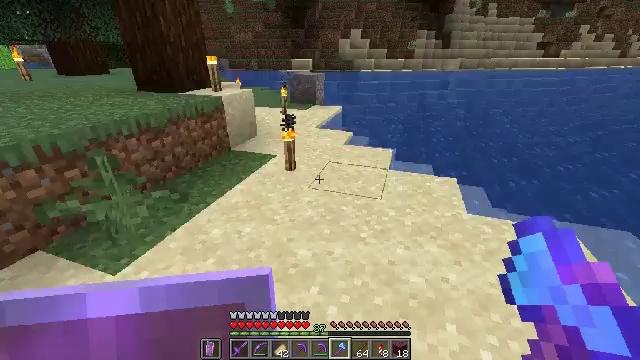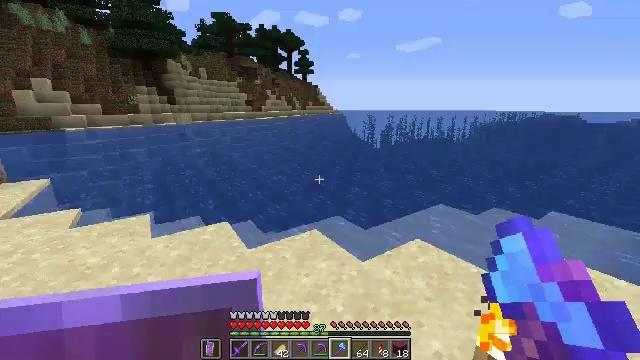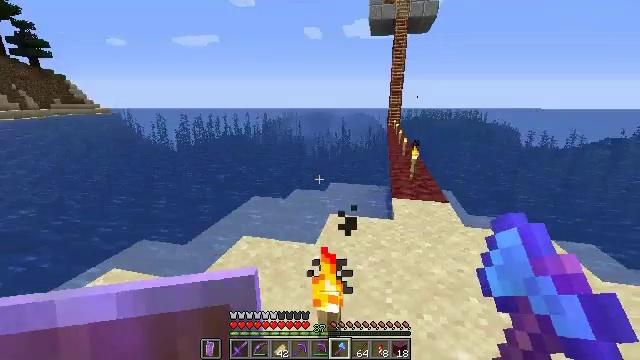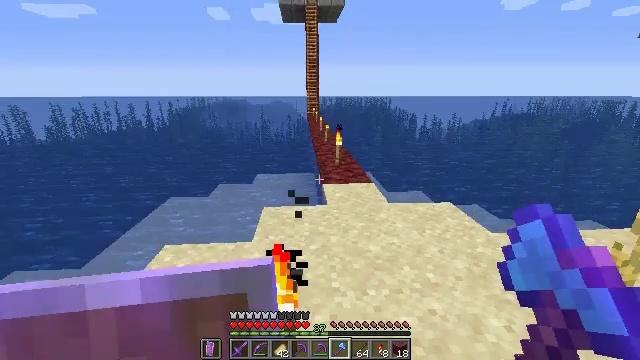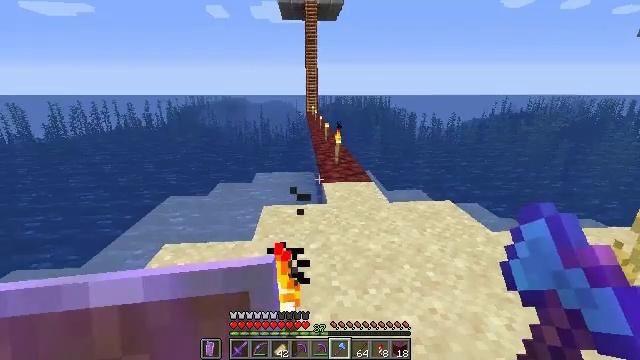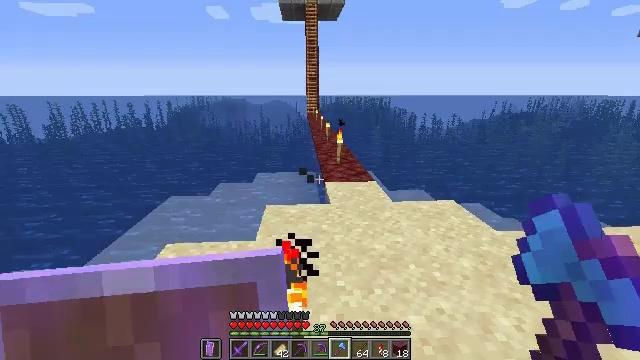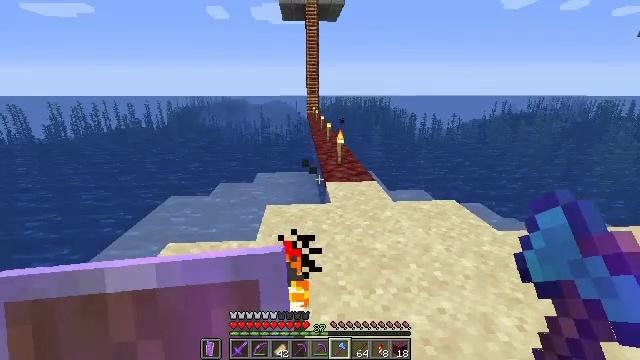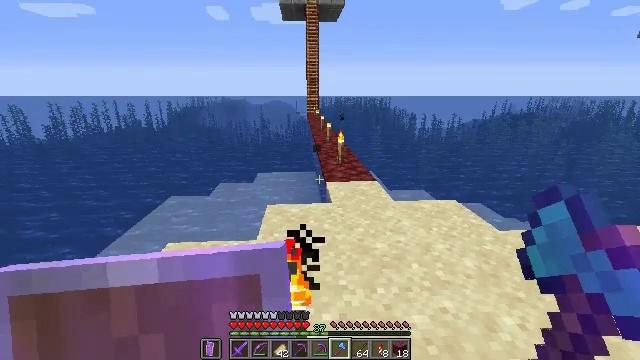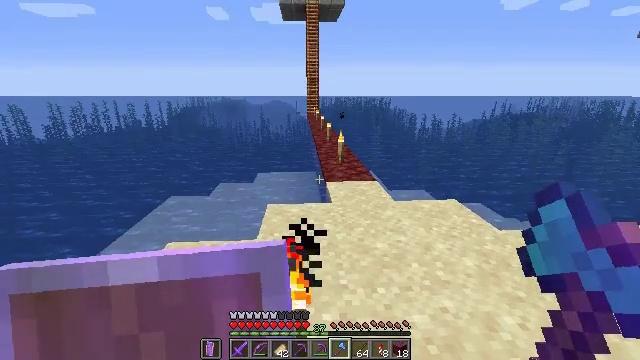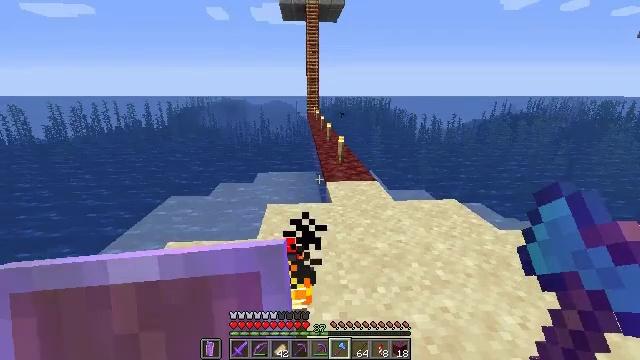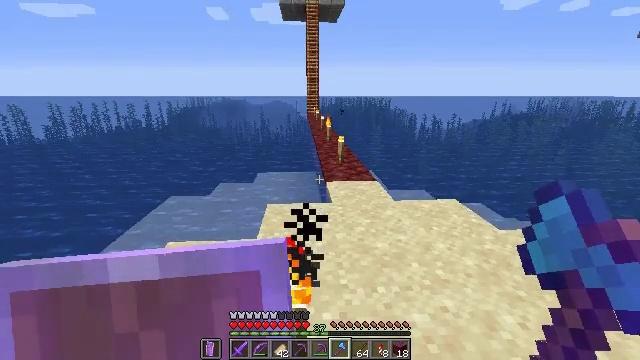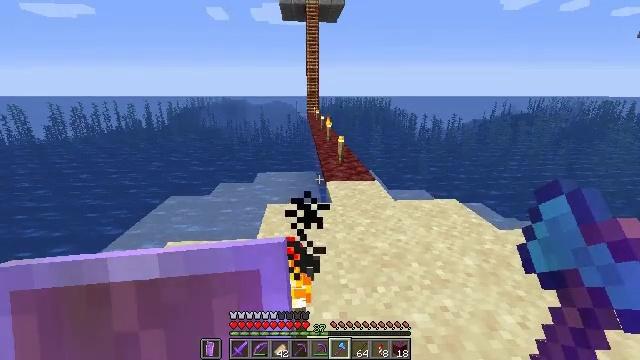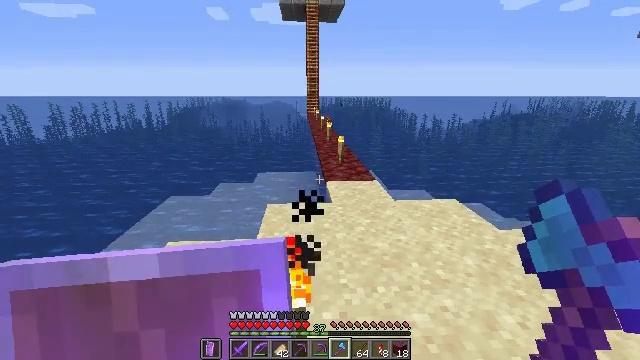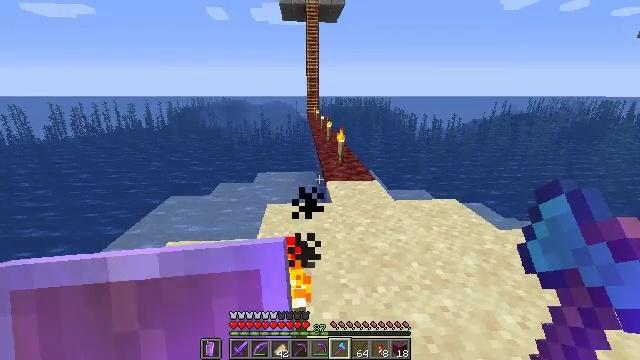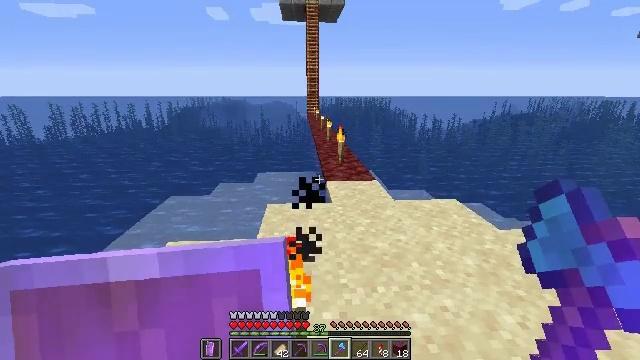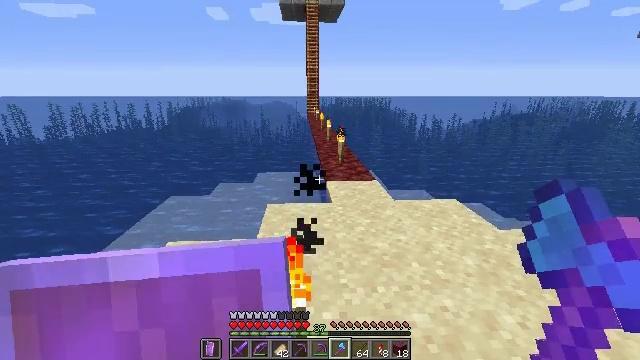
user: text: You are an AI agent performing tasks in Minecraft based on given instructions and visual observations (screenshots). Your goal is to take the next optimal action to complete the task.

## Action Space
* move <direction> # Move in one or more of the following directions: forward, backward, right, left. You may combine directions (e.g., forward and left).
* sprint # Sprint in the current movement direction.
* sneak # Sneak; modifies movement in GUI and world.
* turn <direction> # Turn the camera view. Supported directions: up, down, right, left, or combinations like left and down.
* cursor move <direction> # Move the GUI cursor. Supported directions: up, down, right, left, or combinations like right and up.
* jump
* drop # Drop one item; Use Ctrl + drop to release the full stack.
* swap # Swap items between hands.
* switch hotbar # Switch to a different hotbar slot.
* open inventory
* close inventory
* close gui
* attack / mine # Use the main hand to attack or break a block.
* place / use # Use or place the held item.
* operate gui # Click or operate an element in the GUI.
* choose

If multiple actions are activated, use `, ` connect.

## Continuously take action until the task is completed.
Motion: motion action
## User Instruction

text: Get wheat from the farmland.
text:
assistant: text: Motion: move forward, turn right and up
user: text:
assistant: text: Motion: move forward, turn right
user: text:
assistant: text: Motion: turn right and down
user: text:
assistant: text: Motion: no_op
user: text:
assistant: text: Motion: no_op
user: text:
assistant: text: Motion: no_op
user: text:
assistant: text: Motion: no_op
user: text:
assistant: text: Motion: no_op
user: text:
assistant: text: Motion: no_op
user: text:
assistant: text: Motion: no_op
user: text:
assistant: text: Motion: no_op
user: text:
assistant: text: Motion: no_op
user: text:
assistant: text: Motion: no_op
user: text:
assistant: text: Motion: no_op
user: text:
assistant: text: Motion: no_op
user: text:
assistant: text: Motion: move forward, turn right
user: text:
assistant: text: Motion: move forward, turn right and down
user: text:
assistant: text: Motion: move forward, turn right and down
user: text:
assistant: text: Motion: move forward, turn right
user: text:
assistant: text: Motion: move forward
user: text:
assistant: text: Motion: move forward
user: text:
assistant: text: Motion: no_op
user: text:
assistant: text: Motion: no_op
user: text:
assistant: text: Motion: no_op
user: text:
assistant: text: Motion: no_op
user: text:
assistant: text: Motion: no_op
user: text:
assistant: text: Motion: no_op
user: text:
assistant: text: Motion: no_op
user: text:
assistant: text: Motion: no_op
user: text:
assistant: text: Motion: no_op